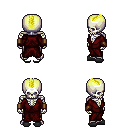
a pixel art fantasy rpg character, male body template, skeleton, red robe, gold greaves, gold short mohawk hairstyle, leather bracers, gray slippers, four views (front, back, left, right), 2x2 character sprite sheet, small pixel art, hard edges, no anti-aliasing